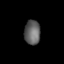
Tissue: lung
Cell type: Epithelial cells
Senescence score: 0.2225
Nuclear area (px): 383
Mean DAPI intensity: 96.496